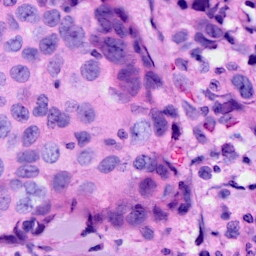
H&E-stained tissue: Breast